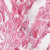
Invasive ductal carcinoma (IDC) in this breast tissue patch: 0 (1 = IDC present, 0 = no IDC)